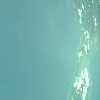
Label: water